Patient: sex F, age 68
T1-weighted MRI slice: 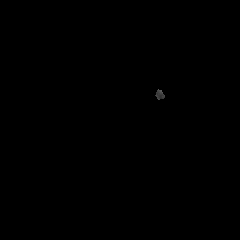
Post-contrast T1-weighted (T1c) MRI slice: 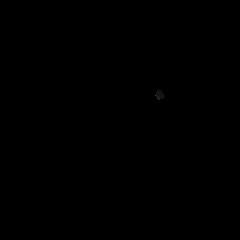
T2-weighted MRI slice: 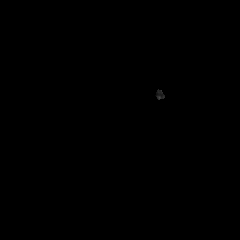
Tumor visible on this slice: no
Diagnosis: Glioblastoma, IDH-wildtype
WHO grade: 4